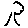
Label: tree